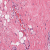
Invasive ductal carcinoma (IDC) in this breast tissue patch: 0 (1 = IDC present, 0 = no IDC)